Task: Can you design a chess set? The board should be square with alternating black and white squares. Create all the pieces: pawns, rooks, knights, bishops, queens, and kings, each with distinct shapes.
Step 894:
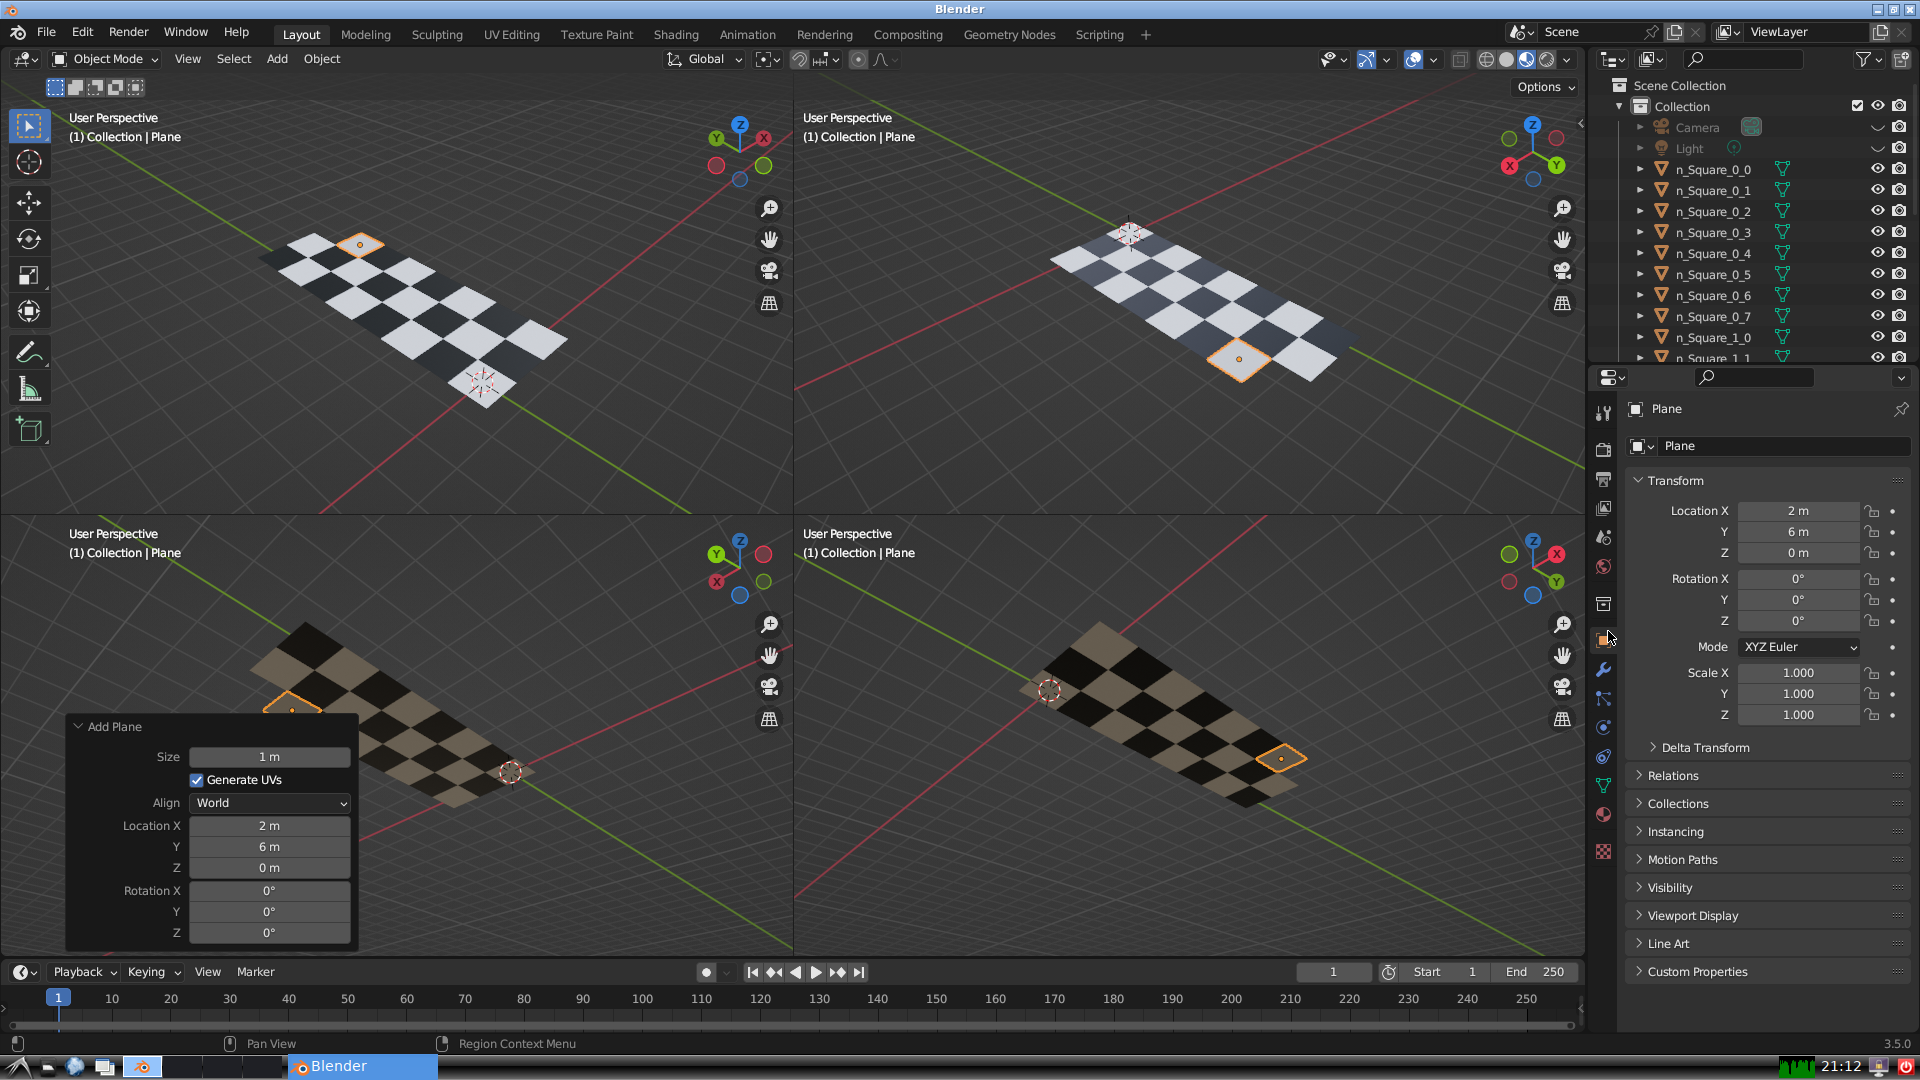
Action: {"mouse_move": [1732, 445]}